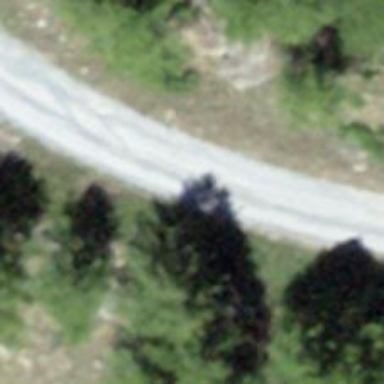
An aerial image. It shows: Intermediate downhill track.